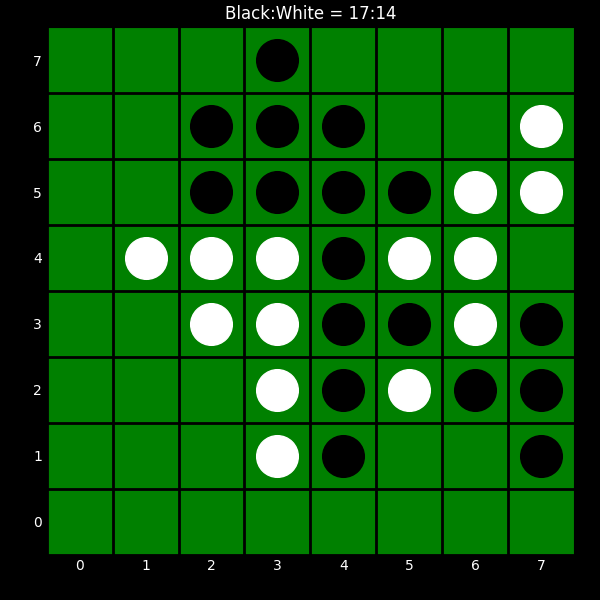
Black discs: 17
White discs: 14